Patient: sex M, age 60
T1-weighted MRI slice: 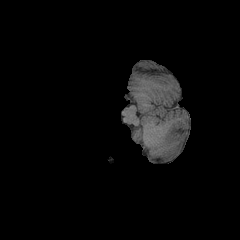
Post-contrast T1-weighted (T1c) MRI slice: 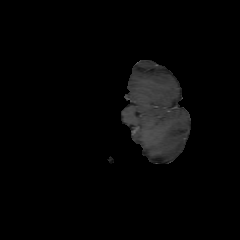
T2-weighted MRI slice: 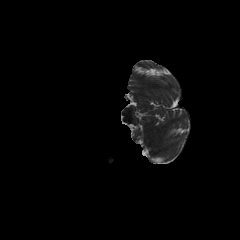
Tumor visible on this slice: no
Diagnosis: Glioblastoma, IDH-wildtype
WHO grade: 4